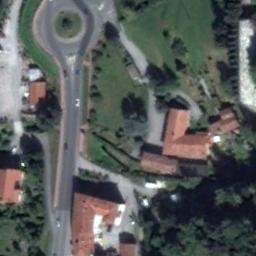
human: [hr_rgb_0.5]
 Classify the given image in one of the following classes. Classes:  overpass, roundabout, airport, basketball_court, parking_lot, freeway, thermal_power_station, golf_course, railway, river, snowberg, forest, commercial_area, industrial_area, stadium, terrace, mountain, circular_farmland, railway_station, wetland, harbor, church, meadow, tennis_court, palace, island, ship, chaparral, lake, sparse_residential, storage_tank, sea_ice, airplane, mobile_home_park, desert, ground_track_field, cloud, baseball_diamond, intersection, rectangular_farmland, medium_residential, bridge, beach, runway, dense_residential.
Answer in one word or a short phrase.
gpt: roundabout